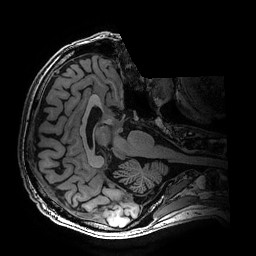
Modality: T1w
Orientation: axial
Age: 61
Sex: male
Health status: healthy
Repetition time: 2.53 s
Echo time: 0.0034 s